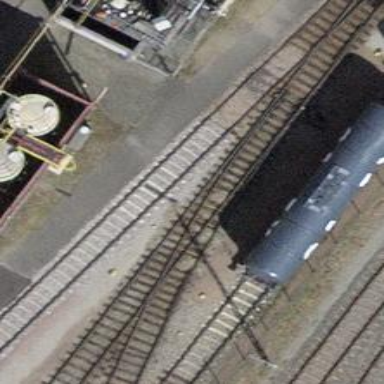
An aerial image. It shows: Single track railway in yard.